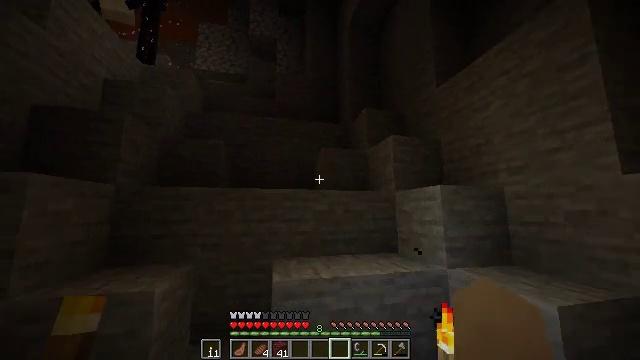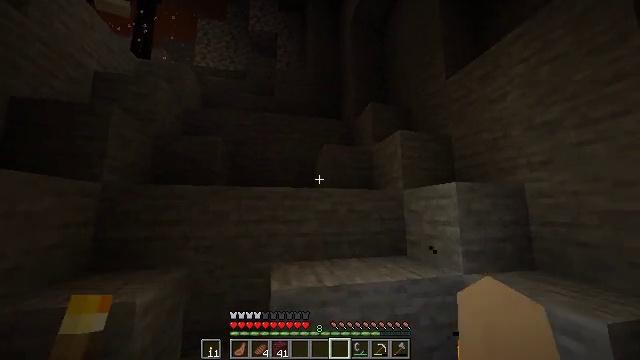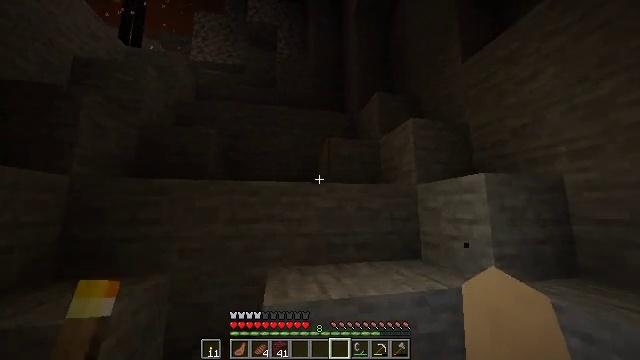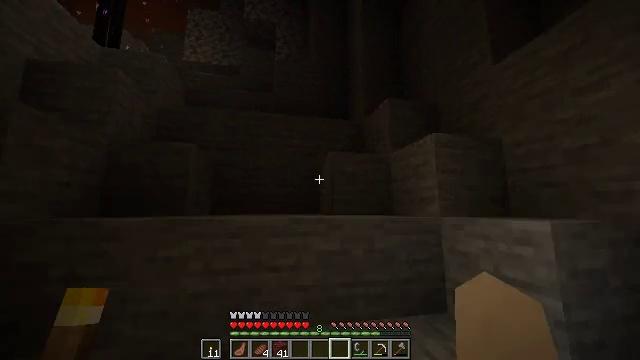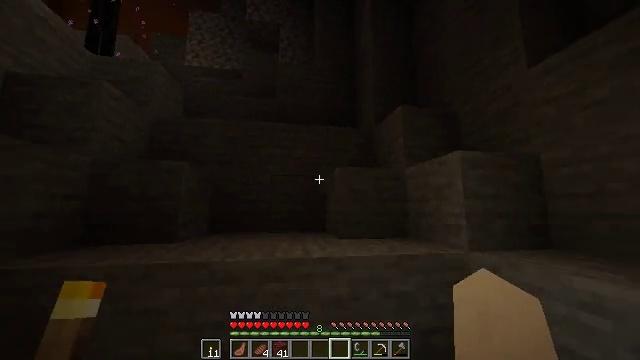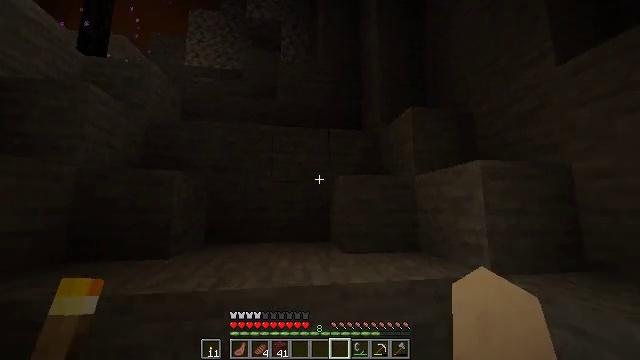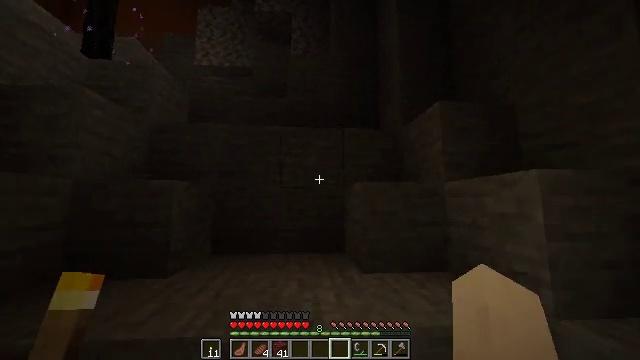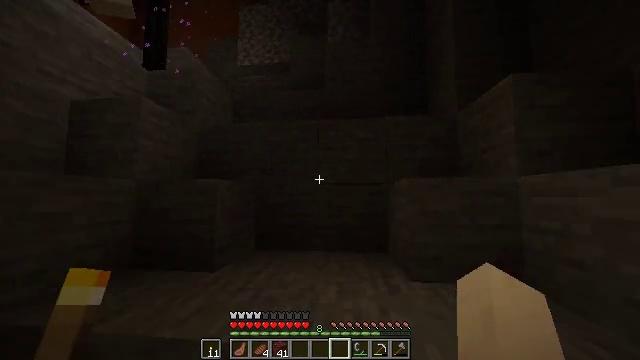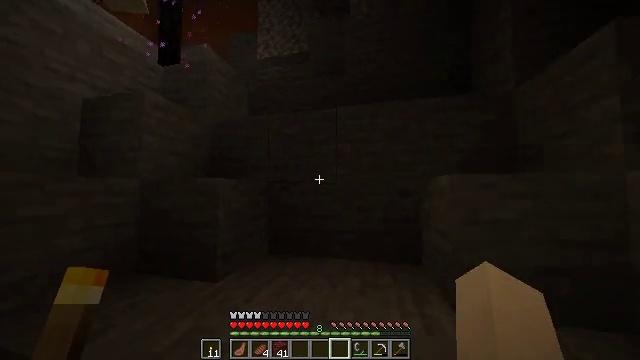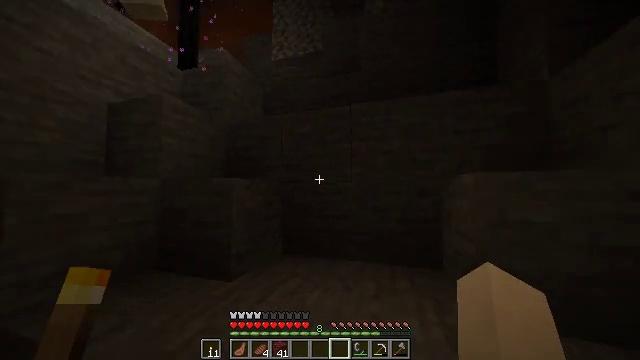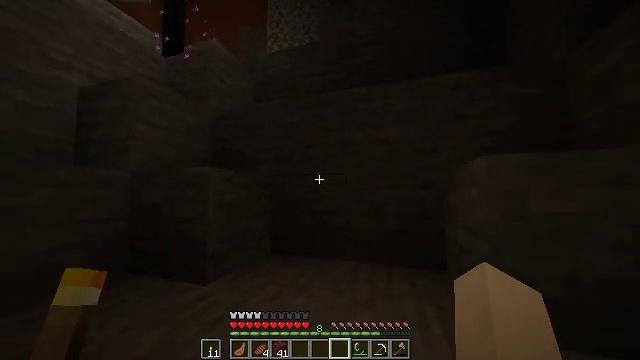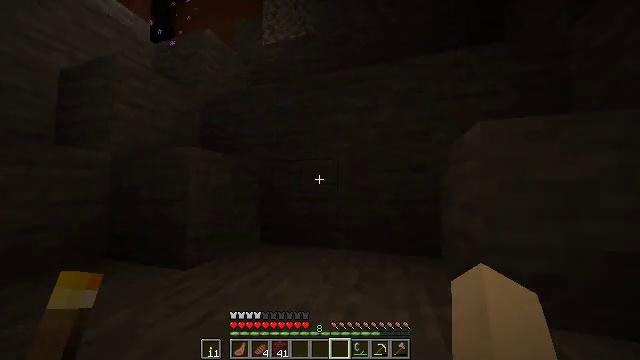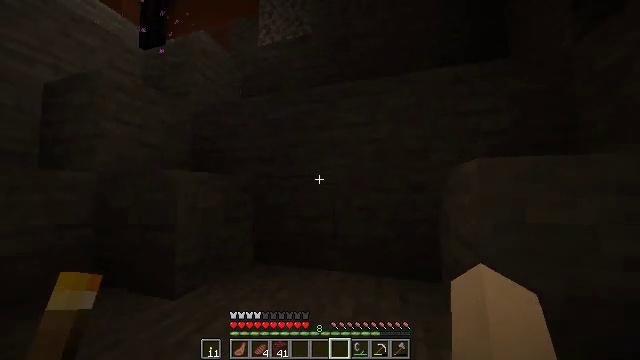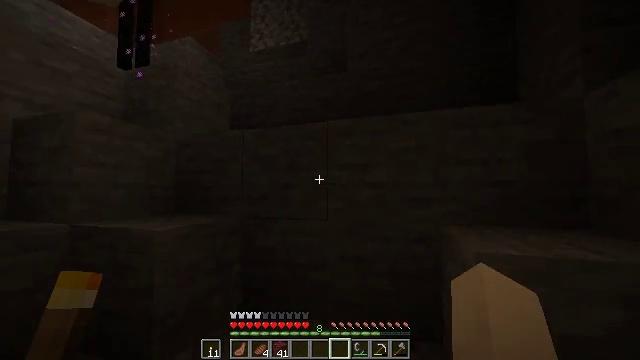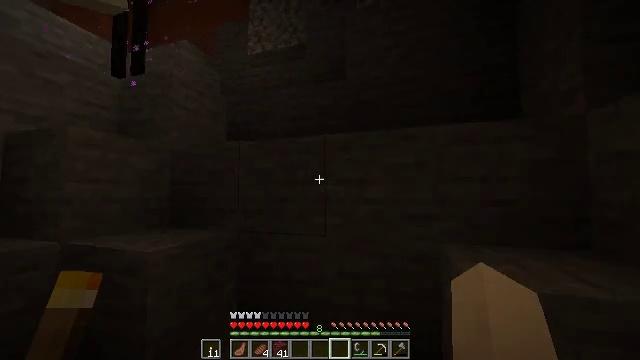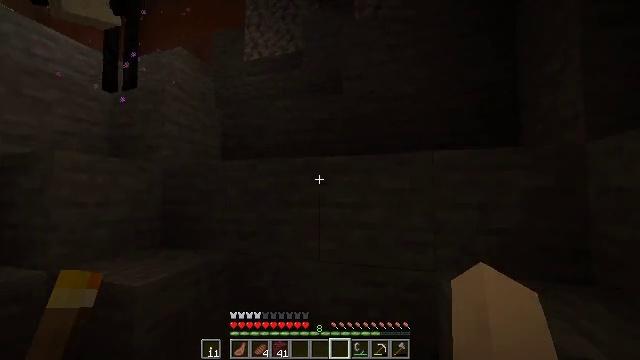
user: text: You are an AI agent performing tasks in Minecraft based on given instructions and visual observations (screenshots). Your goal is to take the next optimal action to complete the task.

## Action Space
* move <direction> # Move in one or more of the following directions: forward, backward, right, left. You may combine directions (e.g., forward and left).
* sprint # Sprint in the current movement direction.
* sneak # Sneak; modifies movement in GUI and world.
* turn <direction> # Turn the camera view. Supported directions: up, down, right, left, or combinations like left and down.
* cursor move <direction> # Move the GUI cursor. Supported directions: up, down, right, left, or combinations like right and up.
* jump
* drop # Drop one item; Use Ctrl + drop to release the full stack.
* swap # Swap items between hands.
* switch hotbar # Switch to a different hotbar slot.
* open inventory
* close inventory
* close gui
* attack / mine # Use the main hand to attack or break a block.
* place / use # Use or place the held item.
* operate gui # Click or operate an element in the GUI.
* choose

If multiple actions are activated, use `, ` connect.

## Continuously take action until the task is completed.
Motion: motion action
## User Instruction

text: Excavate the red sand area.
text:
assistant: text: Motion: move forward, sprint
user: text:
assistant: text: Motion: move forward, sprint
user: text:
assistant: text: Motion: move forward, sprint, jump
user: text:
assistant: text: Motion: move forward, sprint, turn left, jump
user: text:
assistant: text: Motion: move forward, sprint, turn left, jump
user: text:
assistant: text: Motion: move forward, sprint, turn left and down, jump
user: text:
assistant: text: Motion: move forward, sprint, turn left and down
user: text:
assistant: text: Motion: move forward, sprint, turn left and down
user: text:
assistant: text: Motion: move forward, sprint, turn left
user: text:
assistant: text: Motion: move forward and move right, sprint
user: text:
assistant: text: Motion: move forward and move right, sprint
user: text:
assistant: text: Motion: move forward and move right, sprint, jump
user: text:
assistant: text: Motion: move forward and move right, sprint, jump
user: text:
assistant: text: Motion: move forward and move right, sprint, jump
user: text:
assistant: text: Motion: move forward, sprint, jump
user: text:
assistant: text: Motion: move forward, sprint, turn left and up, jump
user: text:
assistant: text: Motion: move forward, sprint, turn up
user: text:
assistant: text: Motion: move forward, sprint
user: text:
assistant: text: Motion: move forward and move right, sprint
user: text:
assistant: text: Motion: move forward and move right, sprint
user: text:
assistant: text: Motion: move forward and move right, sprint
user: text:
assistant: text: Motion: move forward and move right, sprint, turn right and down, jump
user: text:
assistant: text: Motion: move forward and move right, sprint, turn down, jump
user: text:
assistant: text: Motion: move forward and move right, sprint, turn down, jump
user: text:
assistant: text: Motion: move forward and move right, sprint, jump
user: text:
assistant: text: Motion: move forward and move right, sprint, turn left
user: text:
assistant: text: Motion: move forward and move right, sprint, turn left
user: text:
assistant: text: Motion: move forward and move right, sprint, turn left and down
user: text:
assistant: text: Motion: move forward and move right, sprint, turn left
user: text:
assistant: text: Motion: move forward and move right, sprint, turn left and down, jump